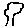
Label: tree